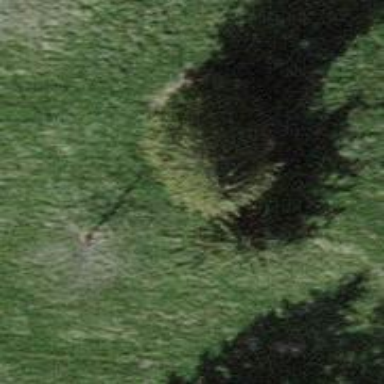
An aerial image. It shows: Needle-leaved tree in its natural environment.